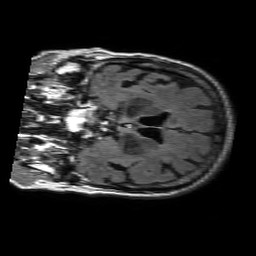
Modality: FLAIR
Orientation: coronal
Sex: female
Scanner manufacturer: philips
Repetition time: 11 s
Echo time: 0.125 s